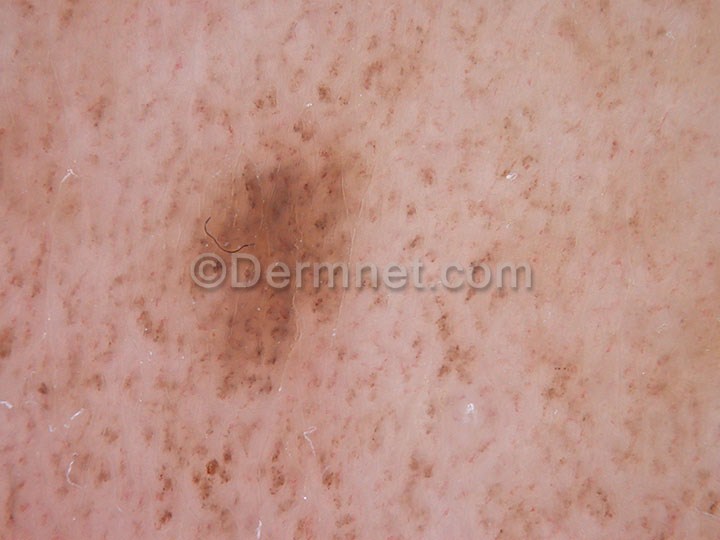
Disease: Melanoma Skin Cancer Nevi and Moles